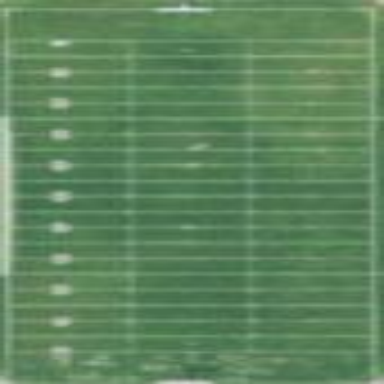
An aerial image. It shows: American football pitch for leisure and sport activities.